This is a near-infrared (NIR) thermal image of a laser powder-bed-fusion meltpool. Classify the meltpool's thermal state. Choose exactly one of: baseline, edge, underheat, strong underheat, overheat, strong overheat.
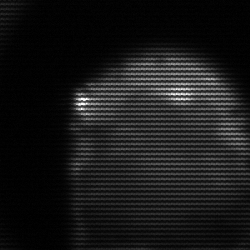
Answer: edge